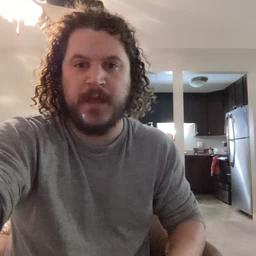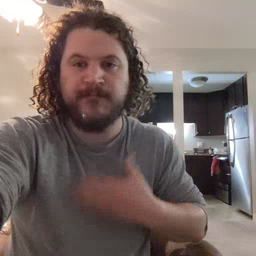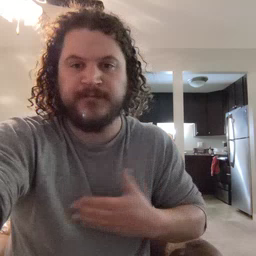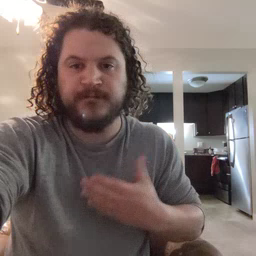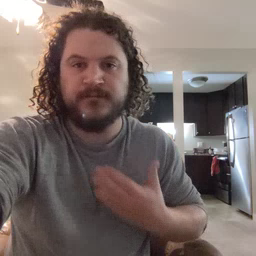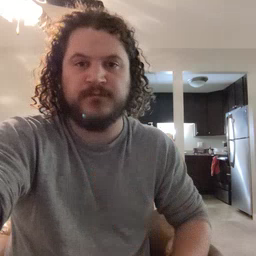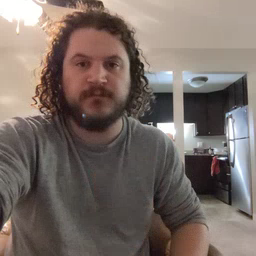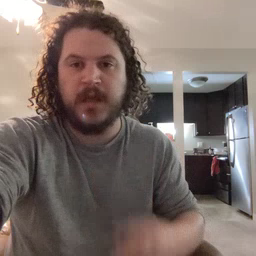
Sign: happy